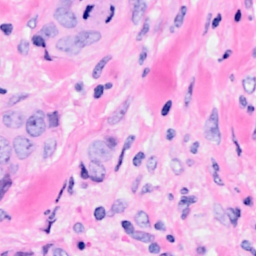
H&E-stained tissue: Breast